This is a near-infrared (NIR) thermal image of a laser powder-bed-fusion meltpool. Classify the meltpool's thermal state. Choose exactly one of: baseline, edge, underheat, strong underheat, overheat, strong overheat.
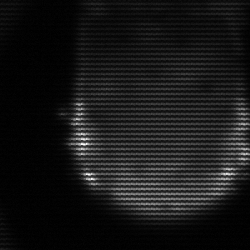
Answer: edge